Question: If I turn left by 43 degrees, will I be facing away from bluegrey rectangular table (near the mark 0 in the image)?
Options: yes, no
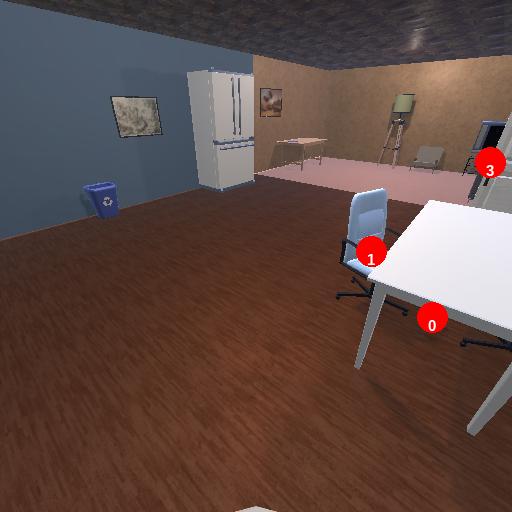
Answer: yes